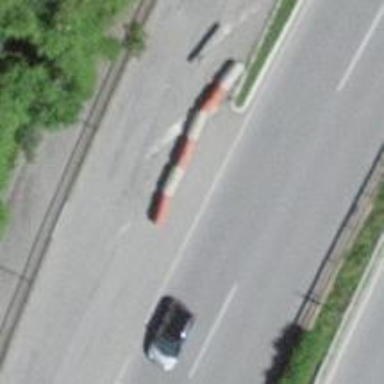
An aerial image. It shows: Jersey barrier.